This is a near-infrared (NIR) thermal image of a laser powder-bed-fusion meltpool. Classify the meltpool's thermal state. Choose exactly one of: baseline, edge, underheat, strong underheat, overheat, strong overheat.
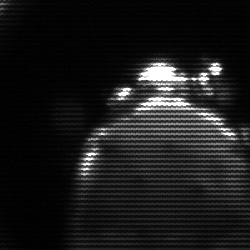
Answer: edge